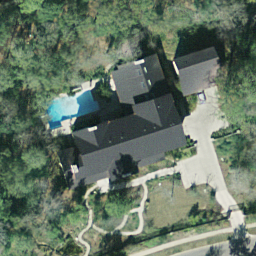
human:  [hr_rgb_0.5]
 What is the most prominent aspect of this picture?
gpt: sparse residential